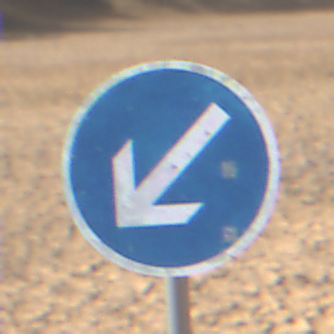
Verkehrszeichen: VorgeschriebeneVorbeifahrtLinks
Umgebung: Outdoor, Nature
Tageszeit: MorningAfternoon
Wetter: PartlyCloudy
Licht: Natural
Jahreszeit: NotSpecified
Kontrast: HighContrast